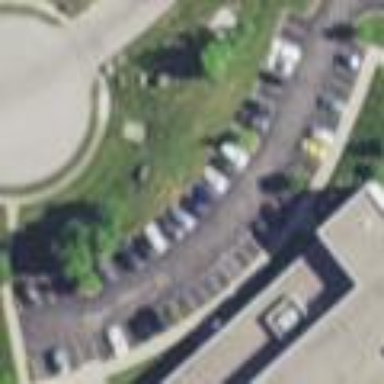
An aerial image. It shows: Parking area with surface.